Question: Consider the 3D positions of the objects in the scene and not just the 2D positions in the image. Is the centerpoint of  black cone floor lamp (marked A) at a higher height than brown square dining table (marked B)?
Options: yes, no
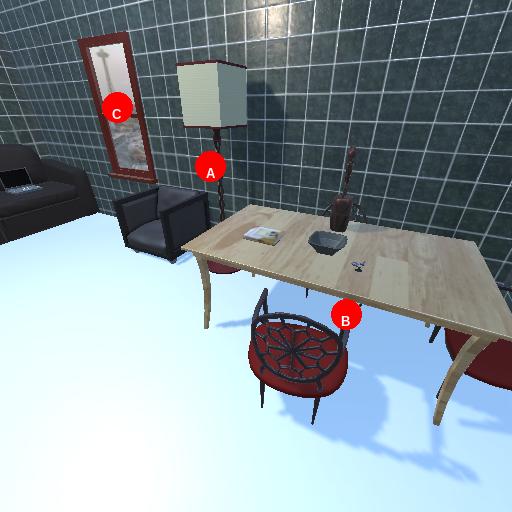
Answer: yes